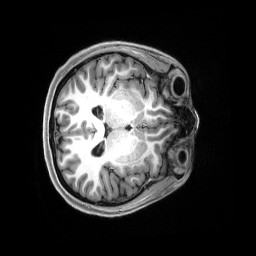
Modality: T1w
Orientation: axial
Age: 21
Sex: female
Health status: healthy
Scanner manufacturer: siemens
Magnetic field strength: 3 T
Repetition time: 2.5 s
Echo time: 0.00222 s